Field crop: maize
Growth stage: 2
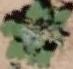
Species: chenopodium